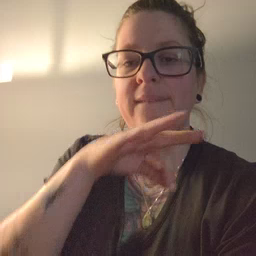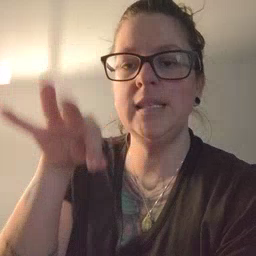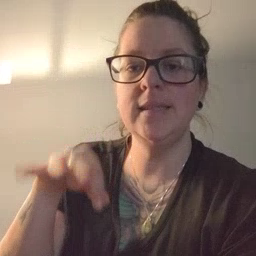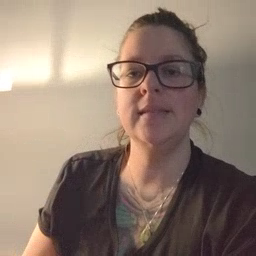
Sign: feet